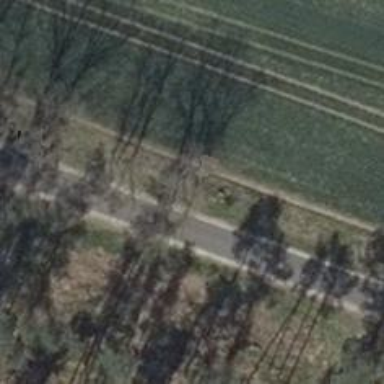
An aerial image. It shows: Gravel track with grade 2 tracktype.